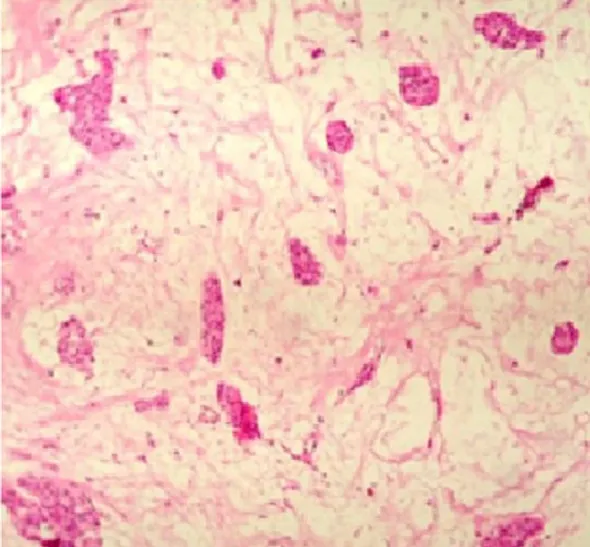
histology of the tumor showing the ductal epithelial and myoepithelial elements with chondro-myxoid stroma (H&E, 10X).
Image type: pathology (h&e)